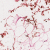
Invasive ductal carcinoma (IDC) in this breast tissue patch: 0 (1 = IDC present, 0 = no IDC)